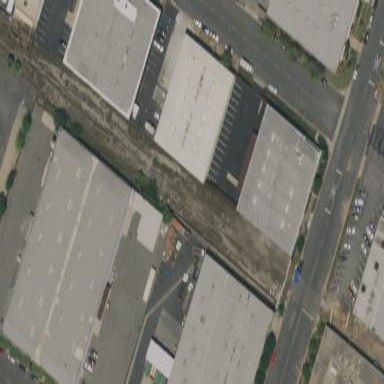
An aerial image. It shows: Warehouse.